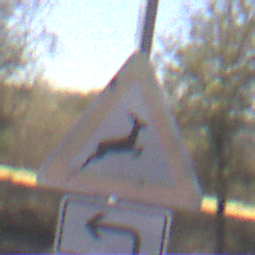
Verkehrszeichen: WildwechselLinks
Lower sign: RichtungsangabeDurchPfeile2
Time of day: Midday
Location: Outdoor (Nature)
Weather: Clear
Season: NotSpecified
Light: Natural